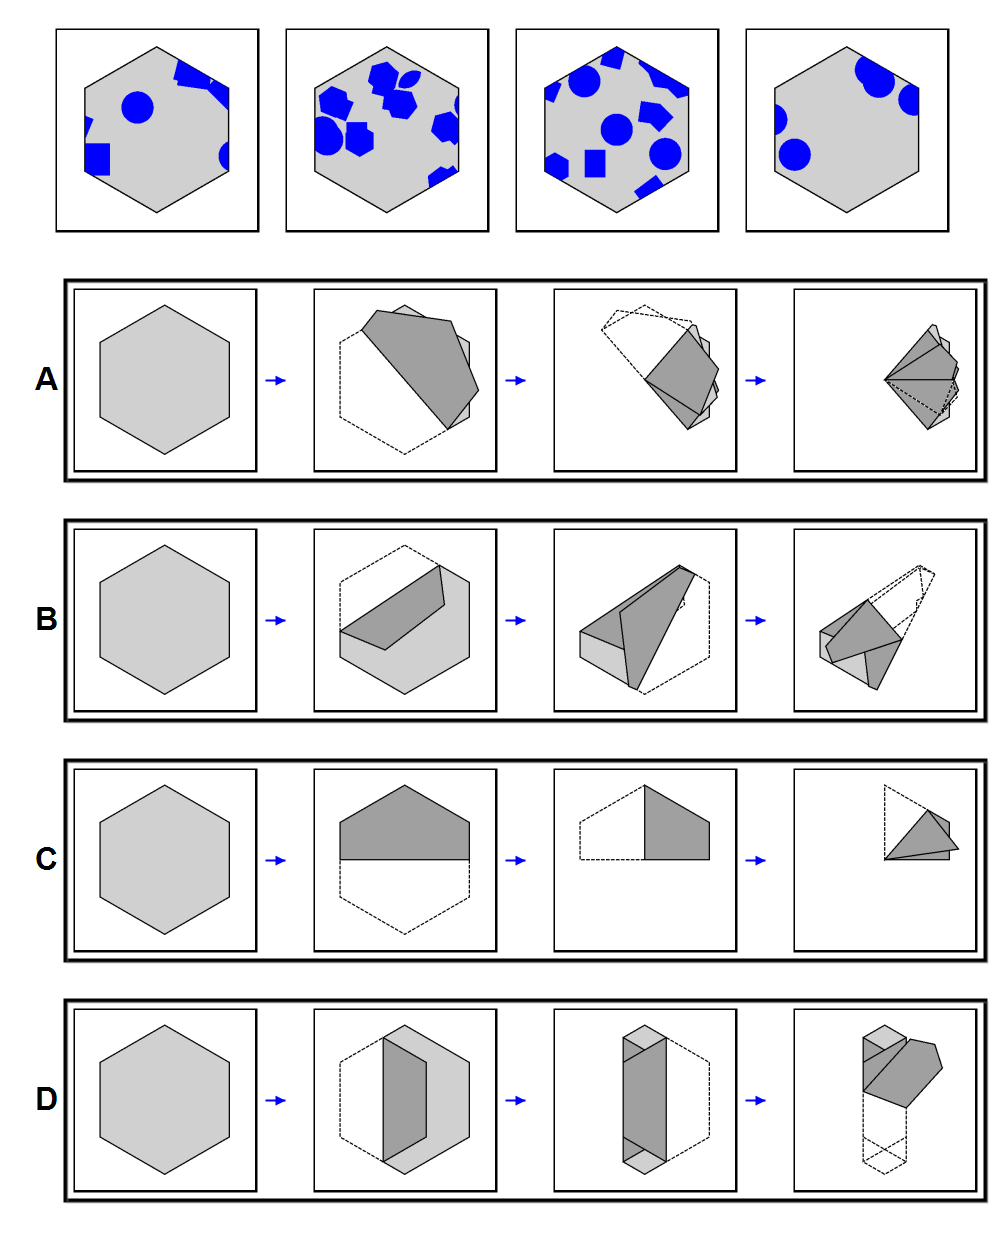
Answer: B